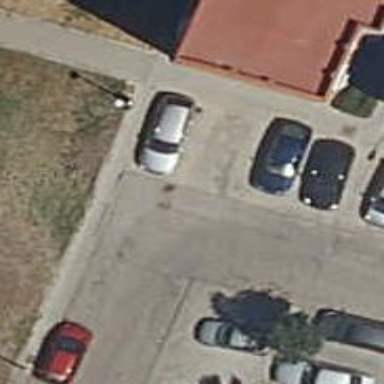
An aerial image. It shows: Service road designed as parking aisle with sidewalks on both sides.